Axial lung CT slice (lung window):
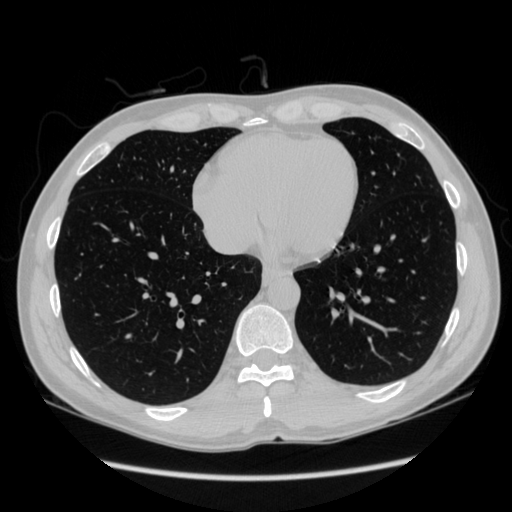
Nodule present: no